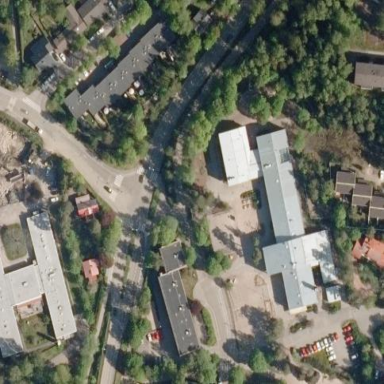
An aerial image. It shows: School.